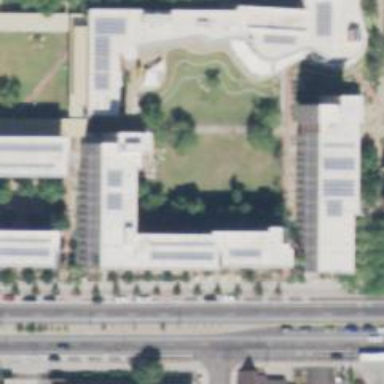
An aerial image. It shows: University.